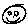
Label: smiley face